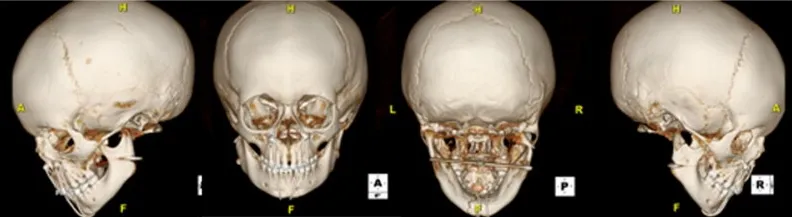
The immediate post-operative CT maxillofacial scan revealed anatomic reduction of the fracture Sites.
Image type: radiology (ct)